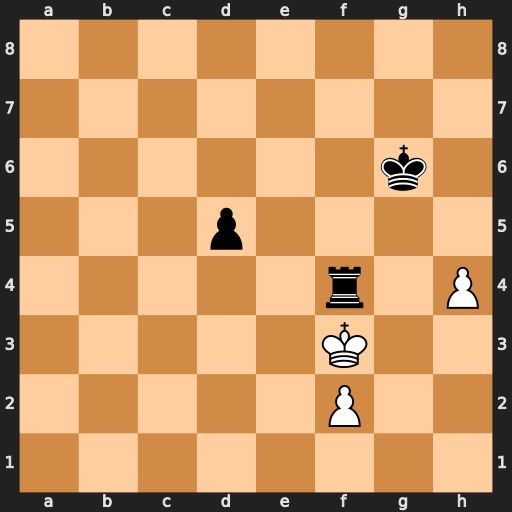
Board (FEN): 8/8/6k1/3p4/5r1P/5K2/5P2/8
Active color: w
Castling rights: -
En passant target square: -
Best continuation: Kxf4 Kh5 Ke5 Kxh4 Kxd5 Kg4 Ke4